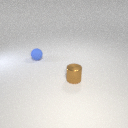
small brown metal cylinder in front of small blue rubber sphere